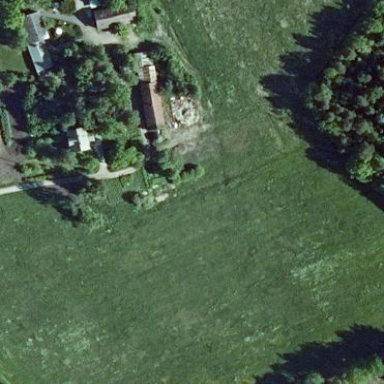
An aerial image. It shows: Farmyard area.